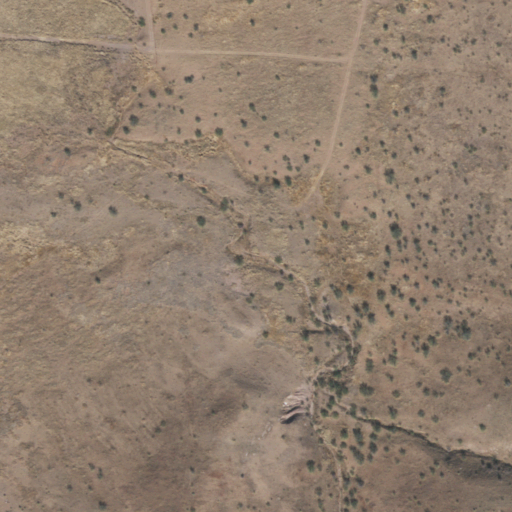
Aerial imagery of valley in Arizona named Sycamore Gulch containing shrub and grassland